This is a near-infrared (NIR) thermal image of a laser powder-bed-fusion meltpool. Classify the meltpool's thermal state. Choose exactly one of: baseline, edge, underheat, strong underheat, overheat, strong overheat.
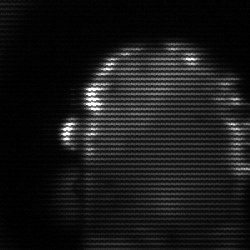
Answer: baseline